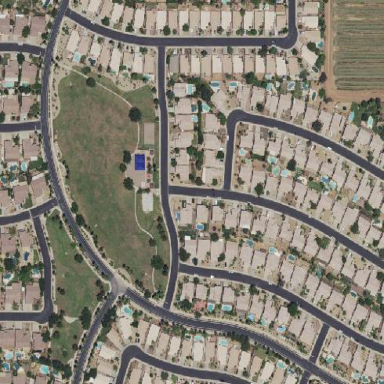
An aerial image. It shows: Single-family residential area.